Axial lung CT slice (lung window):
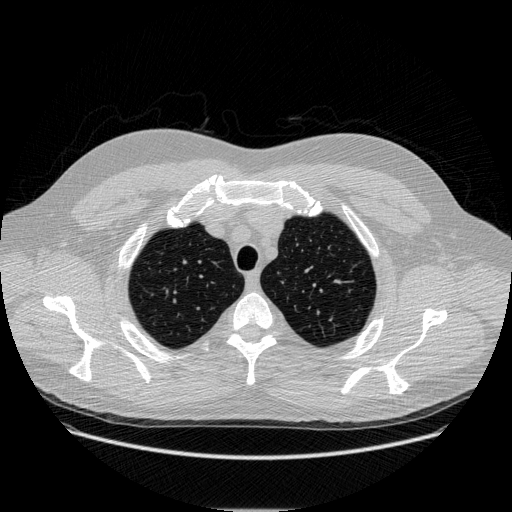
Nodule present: no